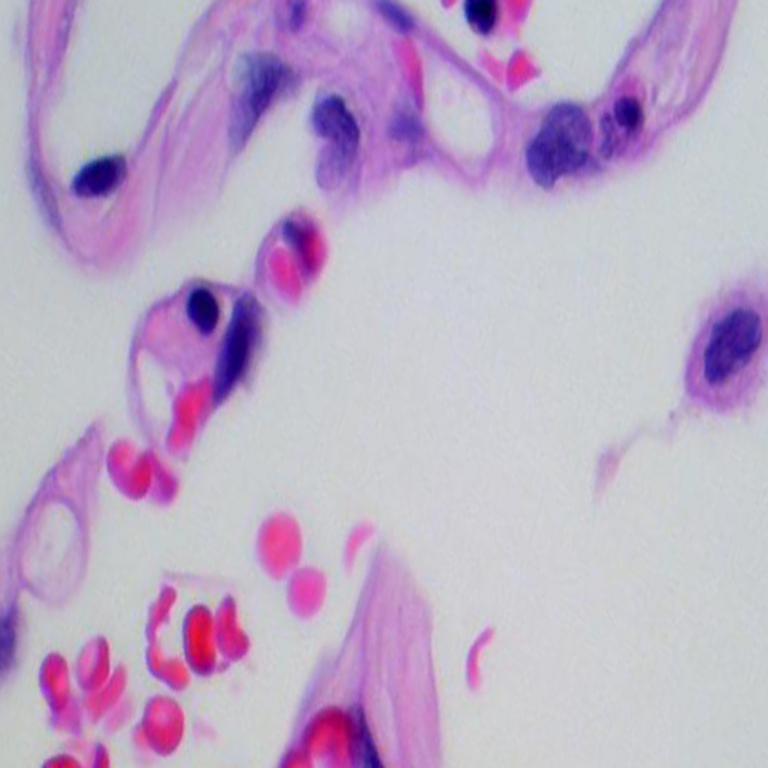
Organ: lung
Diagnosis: benign